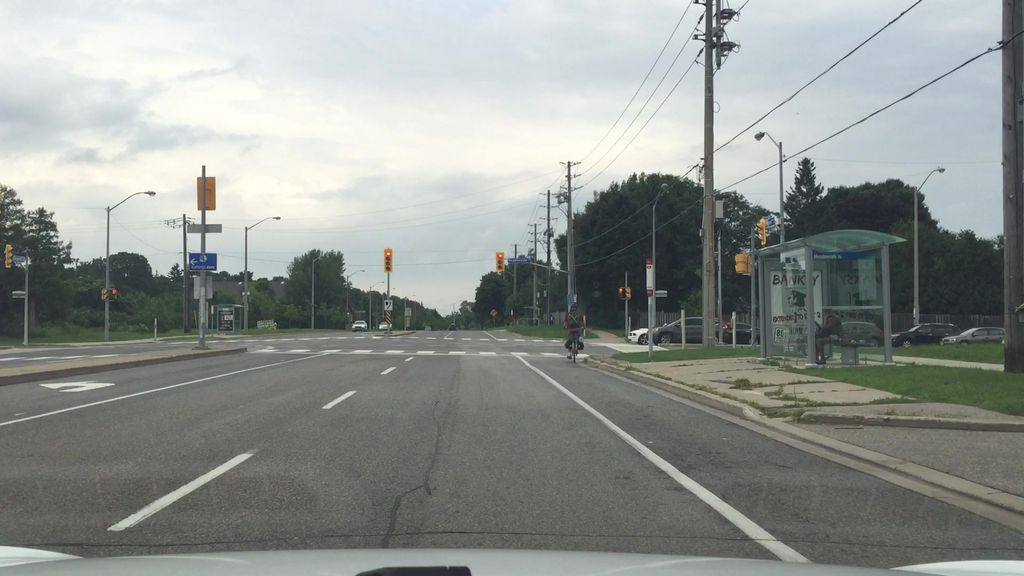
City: toronto